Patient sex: M
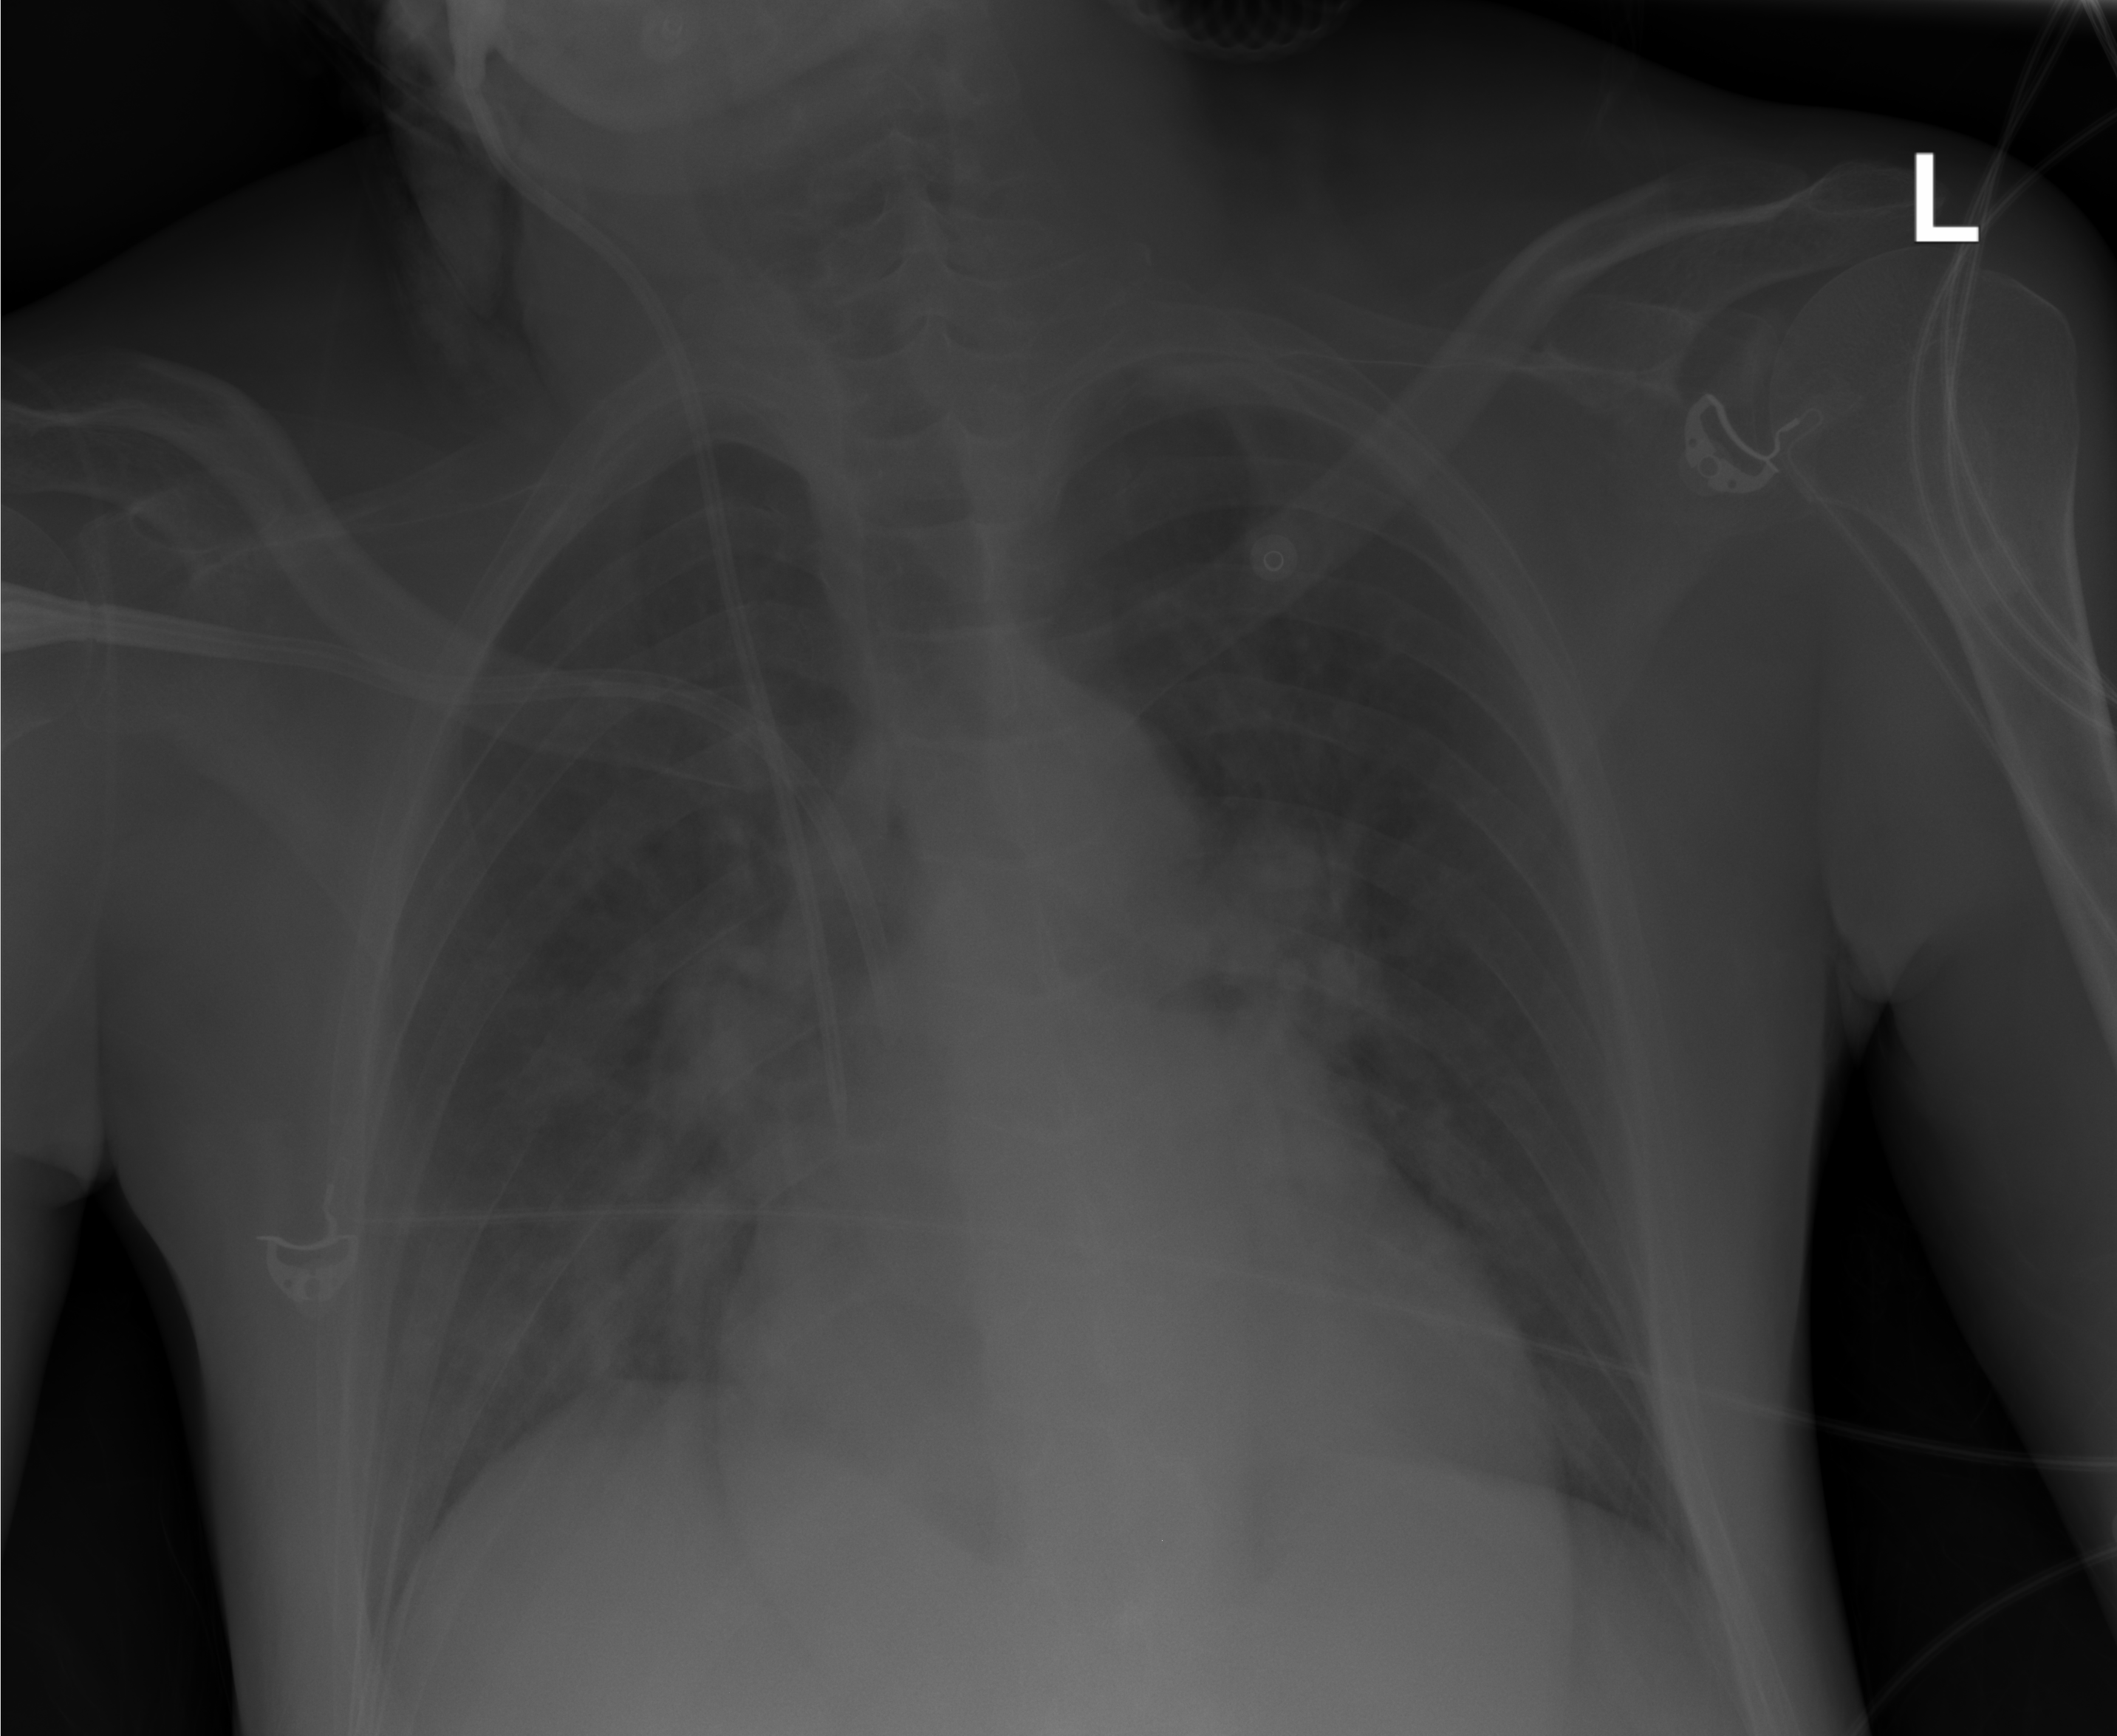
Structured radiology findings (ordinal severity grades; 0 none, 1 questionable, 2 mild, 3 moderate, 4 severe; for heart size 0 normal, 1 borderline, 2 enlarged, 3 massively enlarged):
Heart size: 0
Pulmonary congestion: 0
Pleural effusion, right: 0
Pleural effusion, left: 0
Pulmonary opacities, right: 2
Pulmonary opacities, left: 1
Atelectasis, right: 2
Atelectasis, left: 1